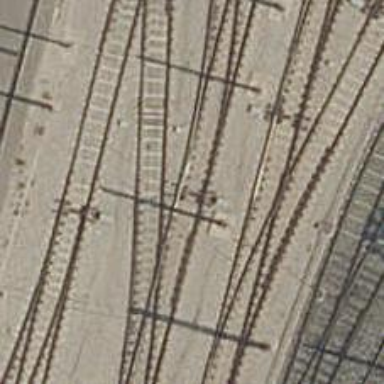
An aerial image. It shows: Railway switch.